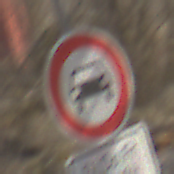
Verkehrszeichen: VerbotKraftwagen
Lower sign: ZeitangabenMitBeschraenkungAufWochentage3
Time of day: MorningAfternoon
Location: Outdoor (Nature)
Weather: Clear
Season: Winter
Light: Natural